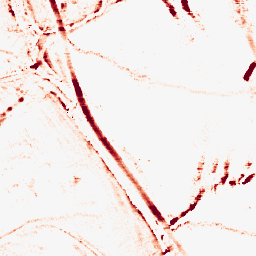
Category: morphological
Decomposition family: morphological_rect
Decomposition parameters: operation: opening
width: 10
height: 5
Upsampling method: nearest
Upsampling parameters: scale: 2
Upsampling scale: 2